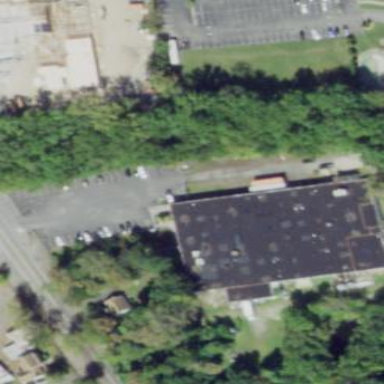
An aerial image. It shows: Industrial building serving as wholesale shop.